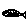
Label: fish